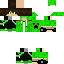
A male skeleton skin with green skin, wearing brown long hair dressed in a green hoodie and black pants, featuring a fangs.